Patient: sex F, age 39
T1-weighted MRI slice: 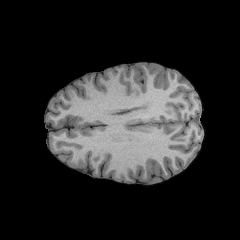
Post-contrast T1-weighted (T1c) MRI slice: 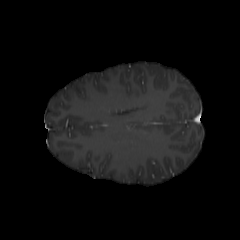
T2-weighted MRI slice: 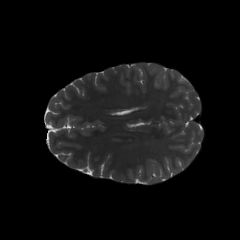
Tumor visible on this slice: no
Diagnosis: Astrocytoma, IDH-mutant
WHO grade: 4